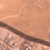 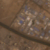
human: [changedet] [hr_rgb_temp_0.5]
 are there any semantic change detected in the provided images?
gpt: Houses were built above the road.